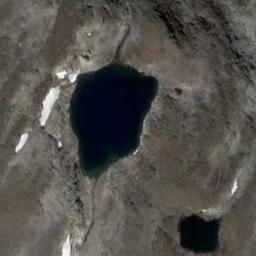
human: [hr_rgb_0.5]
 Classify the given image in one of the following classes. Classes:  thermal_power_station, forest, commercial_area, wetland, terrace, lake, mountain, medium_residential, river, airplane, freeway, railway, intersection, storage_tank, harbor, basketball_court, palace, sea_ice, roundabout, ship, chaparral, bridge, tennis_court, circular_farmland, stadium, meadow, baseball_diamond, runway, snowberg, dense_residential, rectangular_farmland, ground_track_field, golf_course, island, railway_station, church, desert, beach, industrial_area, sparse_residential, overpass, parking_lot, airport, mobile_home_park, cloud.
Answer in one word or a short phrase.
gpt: lake